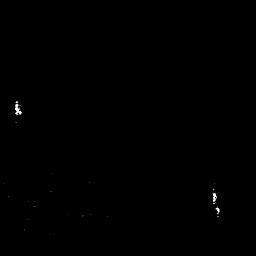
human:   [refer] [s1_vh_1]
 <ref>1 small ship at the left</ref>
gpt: <box>[[5, 37, 8, 46, 0]]</box>